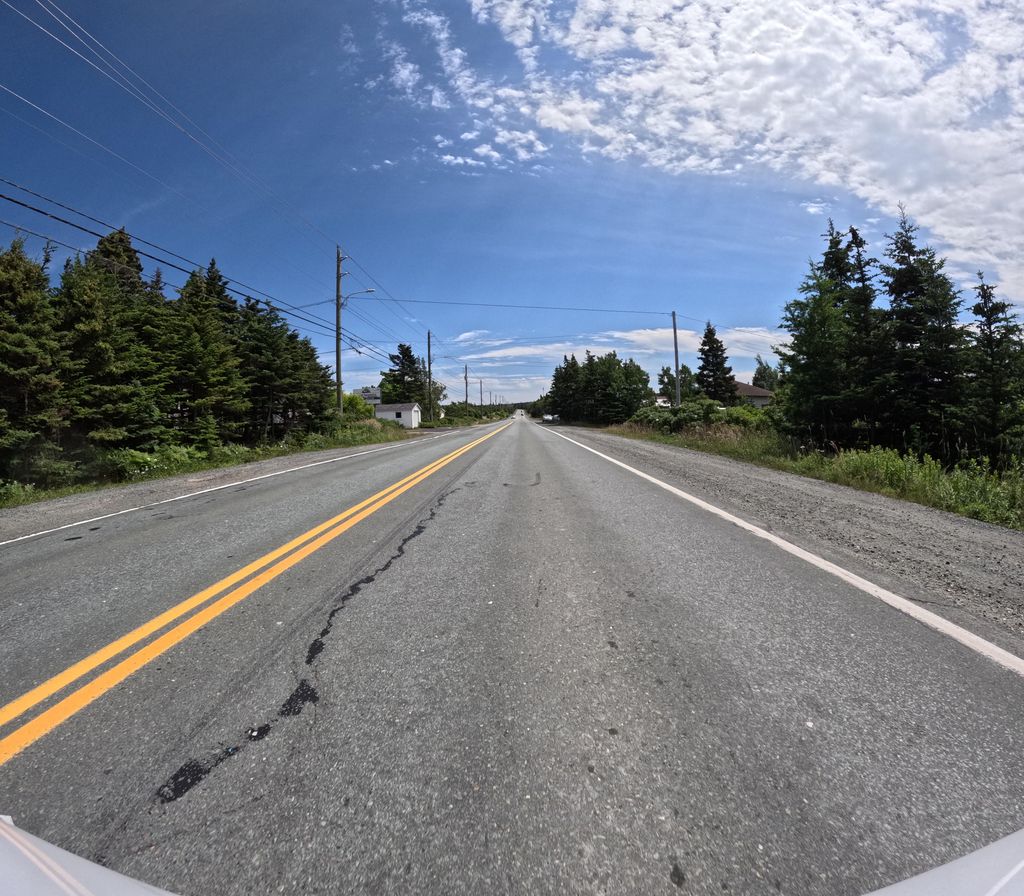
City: st_johns